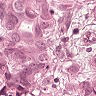
Metastatic tissue present: yes